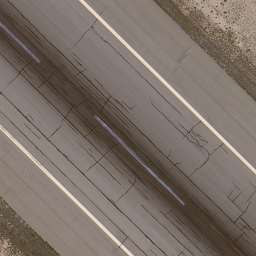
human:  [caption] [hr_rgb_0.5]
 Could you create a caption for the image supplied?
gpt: It is a straight runway with some white mark lines on it .

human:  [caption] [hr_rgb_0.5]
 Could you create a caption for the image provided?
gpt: It is a straight runway with some mark lines on it .

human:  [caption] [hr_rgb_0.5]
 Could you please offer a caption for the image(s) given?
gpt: There are some mark lines on the straight runway .

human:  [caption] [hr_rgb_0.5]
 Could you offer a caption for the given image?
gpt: A straight runway with some mark lines on it .

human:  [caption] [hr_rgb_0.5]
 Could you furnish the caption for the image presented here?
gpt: A straight runway with some white mark lines on it .